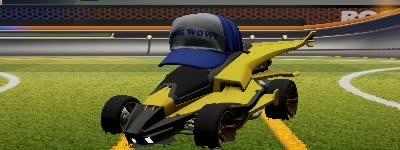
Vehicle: aftershock